Field crop: tomato
Growth stage: 2
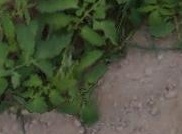
Species: tomato